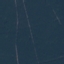
Label: Forest